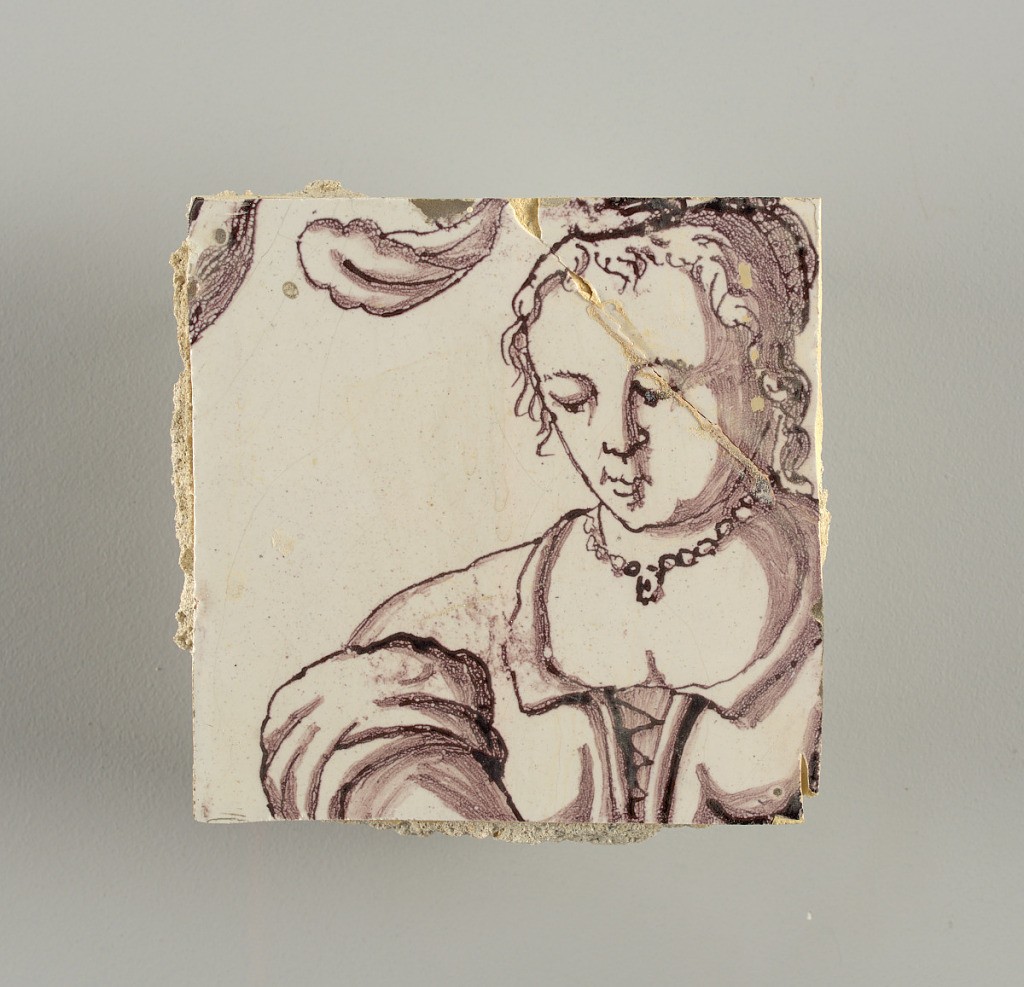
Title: Wall facing
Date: ca. 1725
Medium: Tin-glazed earthenware, underglaze
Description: Horizontal rectangle.  Thirty-seven tiles wide and twenty-one high with opening for door or window nineteen and one-half tiles high and twelve wide.  To left and right of opening, centered canopy above. Left, woman representing Hope, right, a sculputure urn.  Centered above opening, a mascaron.  Arabesque design of foliage.